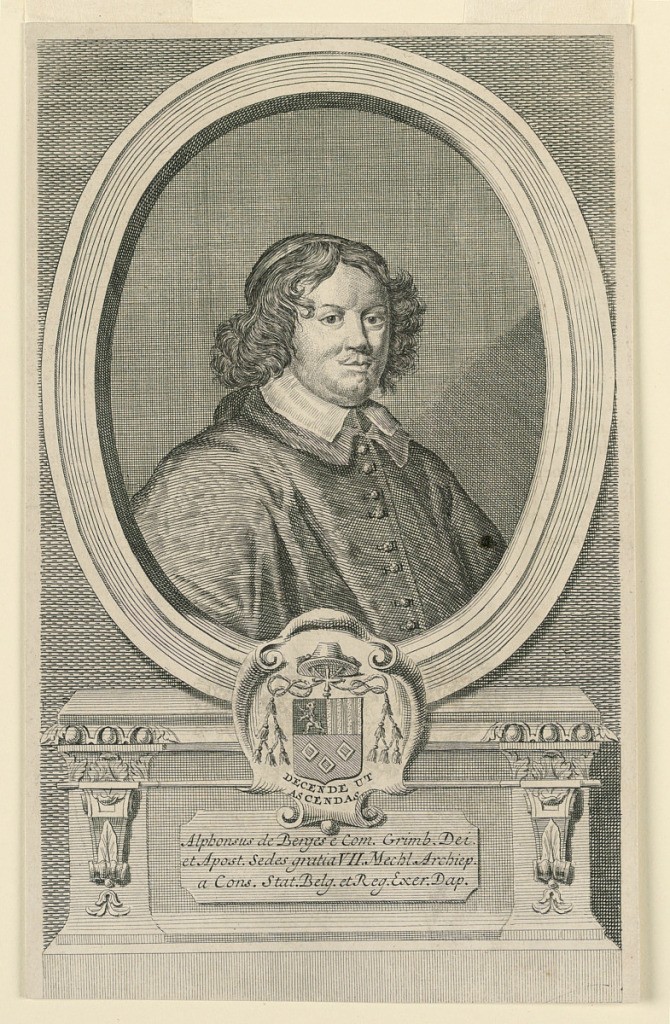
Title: Portrait of Alphonsus de Berge, Archbishop of Mechlin
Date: ca. 1700-1730
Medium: Engraving on paper
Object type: Print
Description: Within an oval frame is the bust portrait of a cleric, wearing a skull cap with long flowing hair; he wears a short van dyck beard. Below, his escutcheon and motto, and inscription.